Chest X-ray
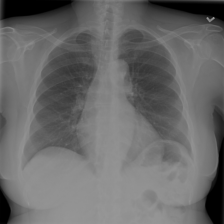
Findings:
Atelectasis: negative
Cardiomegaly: negative
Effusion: negative
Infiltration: negative
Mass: negative
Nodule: negative
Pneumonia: negative
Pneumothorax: negative
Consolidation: negative
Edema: negative
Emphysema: negative
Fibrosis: negative
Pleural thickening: negative
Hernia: negative